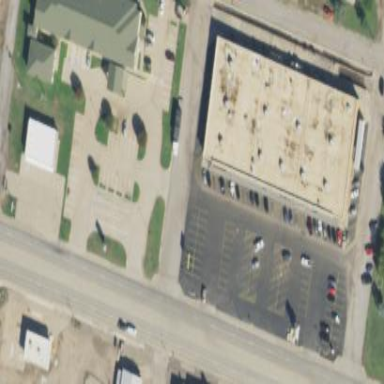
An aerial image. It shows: Parking area.